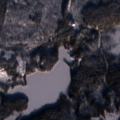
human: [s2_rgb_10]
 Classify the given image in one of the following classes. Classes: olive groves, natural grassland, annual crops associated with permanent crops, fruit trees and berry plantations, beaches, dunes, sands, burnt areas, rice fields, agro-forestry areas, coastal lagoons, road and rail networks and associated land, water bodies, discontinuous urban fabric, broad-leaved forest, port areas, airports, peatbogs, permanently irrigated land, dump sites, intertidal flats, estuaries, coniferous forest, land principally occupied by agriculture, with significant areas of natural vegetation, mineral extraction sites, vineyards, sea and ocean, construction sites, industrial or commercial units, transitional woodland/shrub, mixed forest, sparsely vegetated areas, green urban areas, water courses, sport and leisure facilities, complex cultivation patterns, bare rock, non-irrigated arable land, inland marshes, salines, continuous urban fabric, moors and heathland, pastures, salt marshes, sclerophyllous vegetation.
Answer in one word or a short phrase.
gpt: coniferous forest, mixed forest, transitional woodland/shrub, water bodies